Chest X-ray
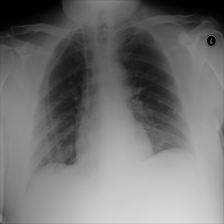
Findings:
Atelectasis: negative
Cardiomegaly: negative
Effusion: negative
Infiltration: negative
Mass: negative
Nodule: positive
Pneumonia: negative
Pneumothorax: negative
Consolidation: negative
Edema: negative
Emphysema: negative
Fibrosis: negative
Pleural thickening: negative
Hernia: negative